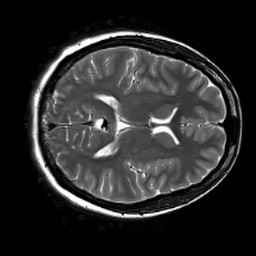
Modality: T2w
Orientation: axial
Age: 30
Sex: female
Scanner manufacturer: siemens
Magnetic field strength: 3 T
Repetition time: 7 s
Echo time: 0.09 s